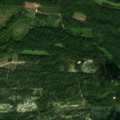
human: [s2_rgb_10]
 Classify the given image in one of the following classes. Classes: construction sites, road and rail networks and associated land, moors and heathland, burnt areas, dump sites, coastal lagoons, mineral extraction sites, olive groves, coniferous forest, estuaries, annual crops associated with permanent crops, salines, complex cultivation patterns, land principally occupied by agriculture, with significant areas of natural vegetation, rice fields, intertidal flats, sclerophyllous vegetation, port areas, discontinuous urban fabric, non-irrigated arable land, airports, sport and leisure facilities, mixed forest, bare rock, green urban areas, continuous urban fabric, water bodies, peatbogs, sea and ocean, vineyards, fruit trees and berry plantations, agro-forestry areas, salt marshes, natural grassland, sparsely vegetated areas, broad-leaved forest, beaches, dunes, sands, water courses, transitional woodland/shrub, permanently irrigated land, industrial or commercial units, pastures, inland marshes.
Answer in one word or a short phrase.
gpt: coniferous forest, mixed forest, transitional woodland/shrub